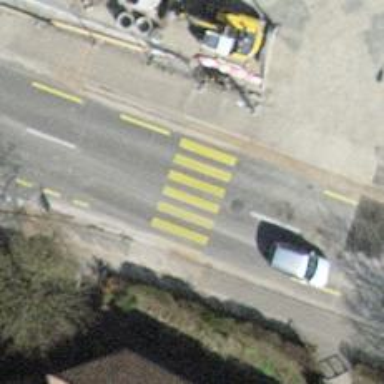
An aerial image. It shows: Marked zebra crossing on the road.